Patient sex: M
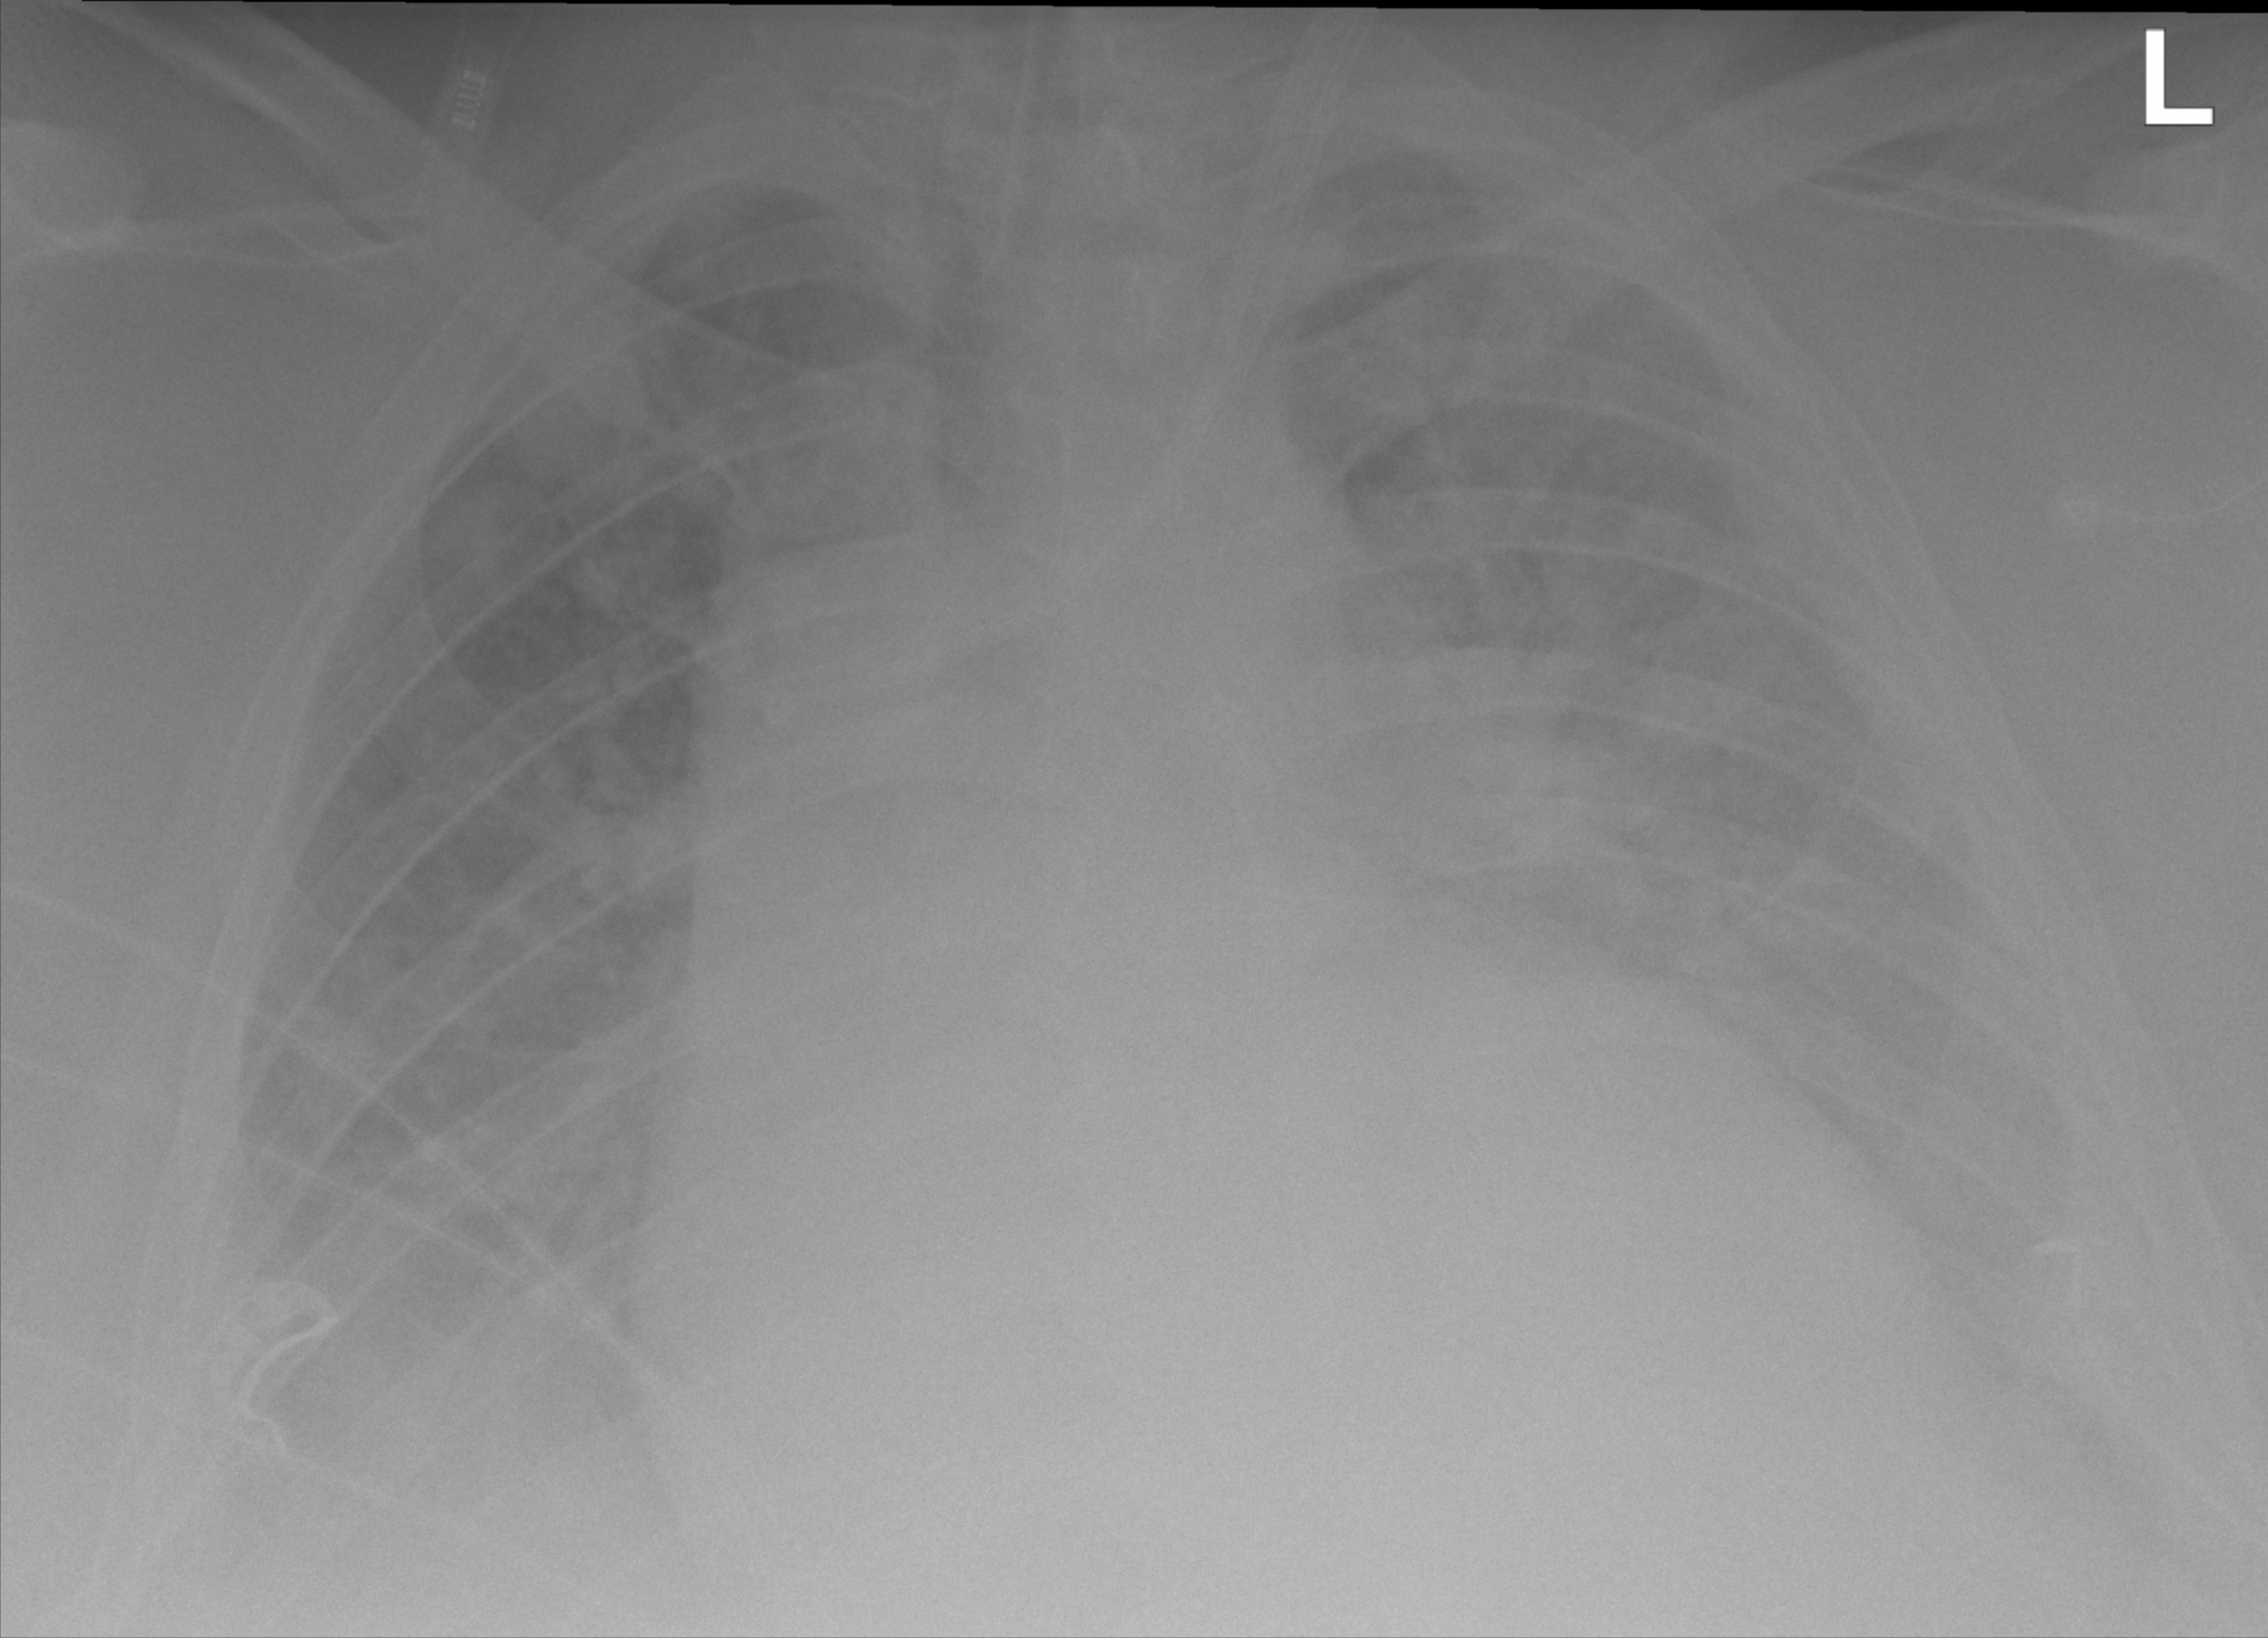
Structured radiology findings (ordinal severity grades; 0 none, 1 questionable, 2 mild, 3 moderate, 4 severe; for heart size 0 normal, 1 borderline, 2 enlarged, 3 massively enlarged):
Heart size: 2
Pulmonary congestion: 2
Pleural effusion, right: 3
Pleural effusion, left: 3
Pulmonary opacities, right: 3
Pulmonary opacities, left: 3
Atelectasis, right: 2
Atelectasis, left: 2